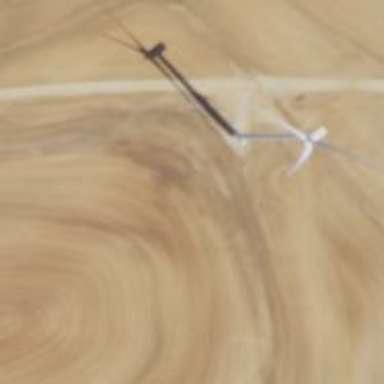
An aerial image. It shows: Wind generator in the form of horizontal axis wind turbine.